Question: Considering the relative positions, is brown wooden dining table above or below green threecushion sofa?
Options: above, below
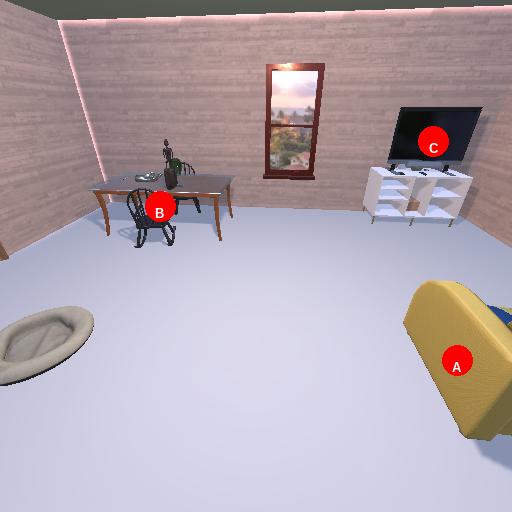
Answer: above